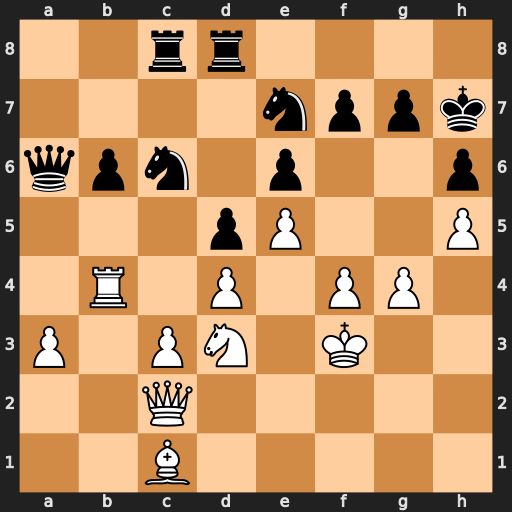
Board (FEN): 2rr4/4nppk/qpn1p2p/3pP2P/1R1P1PP1/P1PN1K2/2Q5/2B5
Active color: w
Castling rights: -
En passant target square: -
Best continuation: Nc5+ Kg8 Nxa6